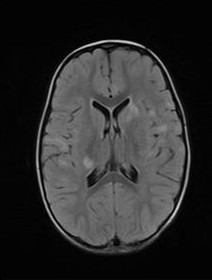
Label: notumor